Question: VLC Player in VB.NET won't seem to detect end of playback, am I doing something wrong?
My intention was to use "_MediaPlayerEndReached" to make the player move onto the next video but instead once playback of a video completes nothing happens, it just stops (as in image below).
Rather than moving onto next video it just stays like this:
FYI: Clips used for testing are free trailers.

Code:
'''
Public Class Form1
Private Sub Button1_Click(sender As Object, e As EventArgs) Handles Button1.Click
AxVLCPlugin21.playlist.items.clear()
AxVLCPlugin21.playlist.add("file:///C:/Users/Adminx/Downloads/The_Hobbit_Full_Length_Trailer_2_HD.mp4")
AxVLCPlugin21.playlist.play()
End Sub
Private Sub AxVLCPlugin21_MediaPlayerEndReached(sender As Object, e As EventArgs) Handles AxVLCPlugin21.MediaPlayerEndReached
AxVLCPlugin21.playlist.items.clear()
AxVLCPlugin21.playlist.add("file:///C:/Users/Adminx/Downloads/ShortestVid.avi")
AxVLCPlugin21.playlist.play()
End Sub
End Class
'''
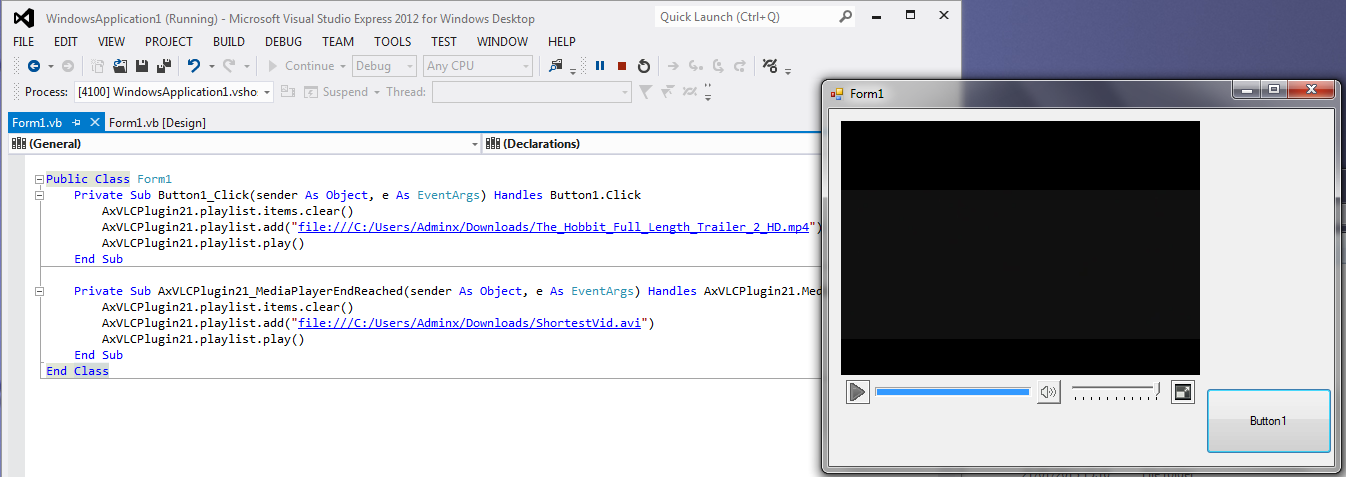
Answer: I've figured out how to do it, using a timer. Thanks for all help
Code:
'''
Public Class Form1
Dim Paused As Boolean = False
Dim Started As Boolean = False
Dim PlayedSecond As Boolean = True
Private Sub Button1_Click(sender As Object, e As EventArgs) Handles Button1.Click
PlayedSecond = False
AxVLCPlugin21.playlist.items.clear()
AxVLCPlugin21.playlist.add("file:///C:/Users/Adminx/Downloads/The_Hobbit_Full_Length_Trailer_2_HD.mp4")
AxVLCPlugin21.playlist.play()
Started = True
End Sub
Sub playsecond()
AxVLCPlugin21.playlist.items.clear()
AxVLCPlugin21.playlist.add("file:///C:/Users/Adminx/Downloads/ShortestVid.avi")
AxVLCPlugin21.playlist.play()
PlayedSecond = True
Started = False
End Sub
Private Sub AxVLCPlugin21_pause(sender As Object, e As EventArgs) Handles AxVLCPlugin21.pause
Paused = True
End Sub
Private Sub IsFinished_Tick(sender As Object, e As EventArgs) Handles IsFinished.Tick
If Not AxVLCPlugin21.playlist.isPlaying And Paused = False And Started = True And PlayedSecond = False Then
playsecond()
Started = True
End If
End Sub
Private Sub AxVLCPlugin21_play(sender As Object, e As EventArgs) Handles AxVLCPlugin21.play
Paused = False
End Sub
End Class
'''